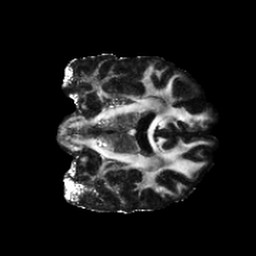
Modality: FA
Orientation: coronal
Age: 30
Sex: male
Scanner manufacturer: siemens
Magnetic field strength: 6.98 T
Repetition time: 7.776 s
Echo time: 0.076 s